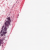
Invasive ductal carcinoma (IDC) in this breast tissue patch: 0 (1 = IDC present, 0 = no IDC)